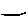
Label: line